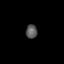
Tissue: skin
Cell type: Epithelial cells
Senescence score: 0.2856
Nuclear area (px): 155
Mean DAPI intensity: 87.916